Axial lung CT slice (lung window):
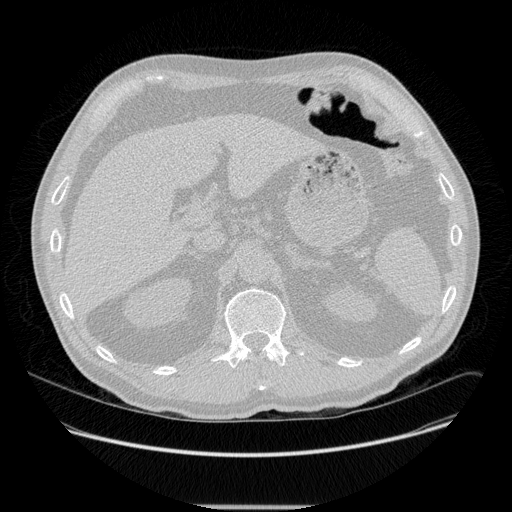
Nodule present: no